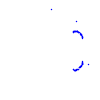
Particle: kaon